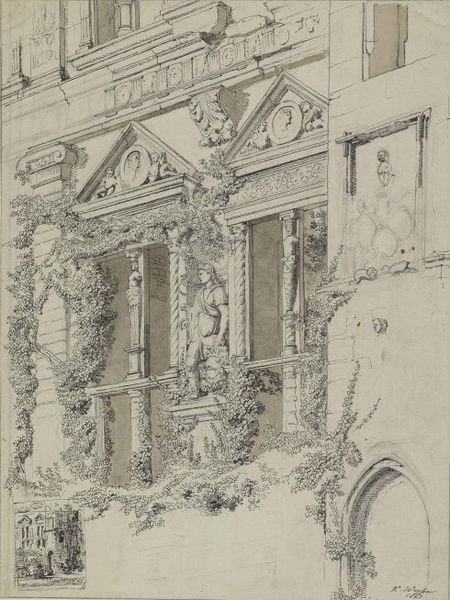
Titel: Partie am Ottheinrichsbau des Heidelberger Schlosses
Künstler: Karl Weysser
Standort: Karlsruhe
Institution: Staatliche Kunsthalle Karlsruhe
Schlagwörter: arch, arches, architecture, column, window, old, painting, wall, windows, woman, plant, frau, man, stone, building, house, plants, side, drawing, black and white, decoration, oval, monochrome, sketch, sculpture, statue, door, haus, ivy, brick, buildings, facade, pencil, beautiful, fresco, fenster, carving, ionic, zeichnung, castel, vines, triangle, stein, dach, pane, colmns, ranken, stne, ezeichnung, castal, stillcco